Question: I am trying to connect to a derby database via a servlet while using Tomcat. When the servlet gets run, I get the following exceptions:
'''
org.apache.tomcat.dbcp.dbcp.SQLNestedException: Cannot create JDBC driver of class '' for connect URL 'null'
at org.apache.tomcat.dbcp.dbcp.BasicDataSource.createConnectionFactory(BasicDataSource.java:1452)
at org.apache.tomcat.dbcp.dbcp.BasicDataSource.createDataSource(BasicDataSource.java:1371)
at org.apache.tomcat.dbcp.dbcp.BasicDataSource.getConnection(BasicDataSource.java:1044)
at servlets.servlet_1.doGet(servlet_1.java:23) // ---> Marked the statement in servlet
at javax.servlet.http.HttpServlet.service(HttpServlet.java:621)
at javax.servlet.http.HttpServlet.service(HttpServlet.java:722)
at org.apache.catalina.core.ApplicationFilterChain.internalDoFilter(ApplicationFilterChain.java:304)
at org.apache.catalina.core.ApplicationFilterChain.doFilter(ApplicationFilterChain.java:210)
at org.netbeans.modules.web.monitor.server.MonitorFilter.doFilter(MonitorFilter.java:393)
at org.apache.catalina.core.ApplicationFilterChain.internalDoFilter(ApplicationFilterChain.java:243)
at org.apache.catalina.core.ApplicationFilterChain.doFilter(ApplicationFilterChain.java:210)
at org.apache.catalina.core.StandardWrapperValve.invoke(StandardWrapperValve.java:224)
at org.apache.catalina.core.StandardContextValve.invoke(StandardContextValve.java:169)
at org.apache.catalina.authenticator.AuthenticatorBase.invoke(AuthenticatorBase.java:472)
at org.apache.catalina.core.StandardHostValve.invoke(StandardHostValve.java:168)
at org.apache.catalina.valves.ErrorReportValve.invoke(ErrorReportValve.java:100)
at org.apache.catalina.valves.AccessLogValve.invoke(AccessLogValve.java:929)
at org.apache.catalina.core.StandardEngineValve.invoke(StandardEngineValve.java:118)
at org.apache.catalina.connector.CoyoteAdapter.service(CoyoteAdapter.java:405)
at org.apache.coyote.http11.AbstractHttp11Processor.process(AbstractHttp11Processor.java:964)
at org.apache.coyote.AbstractProtocol$AbstractConnectionHandler.process(AbstractProtocol.java:515)
at org.apache.tomcat.util.net.JIoEndpoint$SocketProcessor.run(JIoEndpoint.java:302)
at java.util.concurrent.ThreadPoolExecutor$Worker.runTask(ThreadPoolExecutor.java:885)
at java.util.concurrent.ThreadPoolExecutor$Worker.run(ThreadPoolExecutor.java:907)
at java.lang.Thread.run(Thread.java:619)
Caused by: java.lang.NullPointerException
at sun.jdbc.odbc.JdbcOdbcDriver.getProtocol(JdbcOdbcDriver.java:507)
at sun.jdbc.odbc.JdbcOdbcDriver.knownURL(JdbcOdbcDriver.java:476)
at sun.jdbc.odbc.JdbcOdbcDriver.acceptsURL(JdbcOdbcDriver.java:307)
at java.sql.DriverManager.getDriver(DriverManager.java:253)
at org.apache.tomcat.dbcp.dbcp.BasicDataSource.createConnectionFactory(BasicDataSource.java:1437)
... 24 more
'''
'''
package servlets;
import java.io.IOException;
import java.sql.Connection;
import java.sql.PreparedStatement;
import java.sql.ResultSet;
import javax.naming.Context;
import javax.naming.InitialContext;
import javax.servlet.http.*;
import javax.servlet.*;
import javax.sql.DataSource;
public class servlet_1 extends HttpServlet {
@Override
public void doGet(HttpServletRequest request, HttpServletResponse response) throws ServletException, IOException {
try {
// String queryString = request.getQueryString();
System.out.println("!!!!!!!!!!!!!!!!!!!");
Context initContext = new InitialContext();
Context envContext = (Context)initContext.lookup("java:comp/env");
DataSource ds = (DataSource)envContext.lookup("jdbc/PollDatasource");
Connection connection = ds.getConnection(); // -->LINE 23
String sqlQuery = "select * from PollResult";
PreparedStatement statement = connection.prepareStatement(sqlQuery);
ResultSet set = statement.executeQuery();
System.out.println("after the final statement");
} catch (Exception exc) {
exc.printStackTrace();
}
}
}
'''
What exception is this? Why do I get this exception?
I have added the following tag in 'context.xml' of Tomcat :
'''
<Resource name="jdbc/PollDatasource" auth="Container" type="javax.sql.DataSource"
driverClassName="org.apache.derby.jdbc.EmbeddedDriver"
url="jdbc:derby://localhost:1527/poll_database;create=true"
username="suhail" password="suhail"
maxActive="20" maxIdle="10" maxWait="-1" />
'''
and this in 'web.xml' :
'''
<resource-ref>
<description>my connection</description>
<res-ref-name>jdbc/PollDatasource</res-ref-name>
<res-type>javax.sql.DataSource</res-type>
<res-auth>Container</res-auth>
</resource-ref>
'''
Where am I making a mistake?

'org.apache.derby.jdbc.ClientDriver'
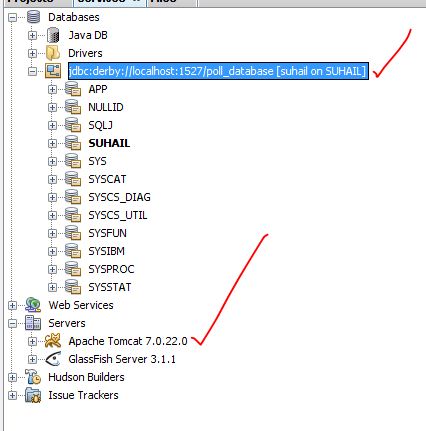
Answer: I can't see anything obviously wrong, but perhaps a different approach might help you debug it?
You could try specify your datasource in the per-application-context instead of the global tomcat one.
You can do this by creating a src/main/webapp/META-INF/context.xml (I'm assuming you're using the standard maven directory structure - if not, then the META-INF folder should be a sibling of your WEB-INF directory). The contents of the META-INF/context.xml file would look something like:
'''
<?xml version="1.0" encoding="UTF-8"?>
<Context [optional other attributes as required]>
<Resource name="jdbc/PollDatasource" auth="Container"
type="javax.sql.DataSource" driverClassName="org.apache.derby.jdbc.ClientDriver"
url="jdbc:derby://localhost:1527/poll_database;create=true"
username="suhail" password="suhail" maxActive="20" maxIdle="10" maxWait="-1"/>
</Context>
'''
Obviously the path and docBase would need to match your application's specific details.
Using this approach, you don't have to specify the datasource details in Tomcat's context.xml file. Although, if you have multiple applications talking to the same database, then your approach makes more sense.
At any rate, give this a whirl and see if it makes any difference. It might give us a clue as to what is going wrong with your approach.